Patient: sex F, age 73
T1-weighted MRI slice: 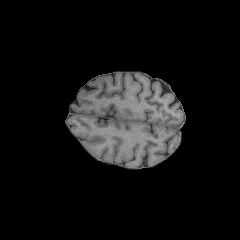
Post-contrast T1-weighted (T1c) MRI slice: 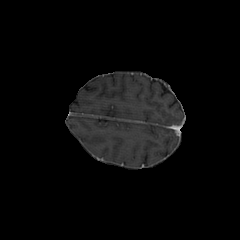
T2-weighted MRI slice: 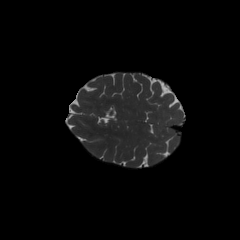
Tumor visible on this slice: no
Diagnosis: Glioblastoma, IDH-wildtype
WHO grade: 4